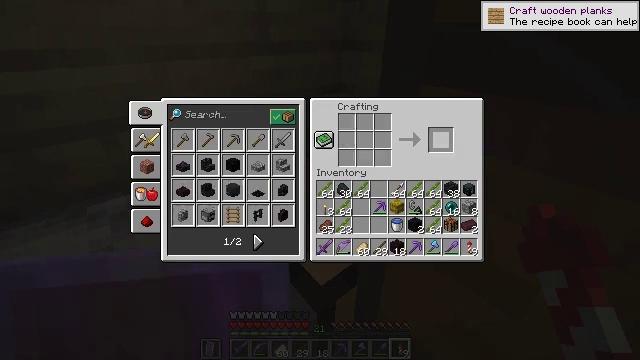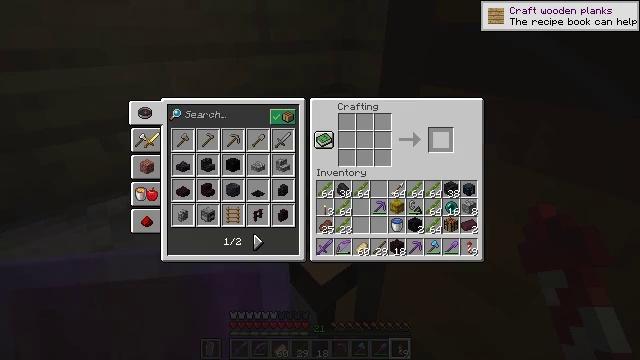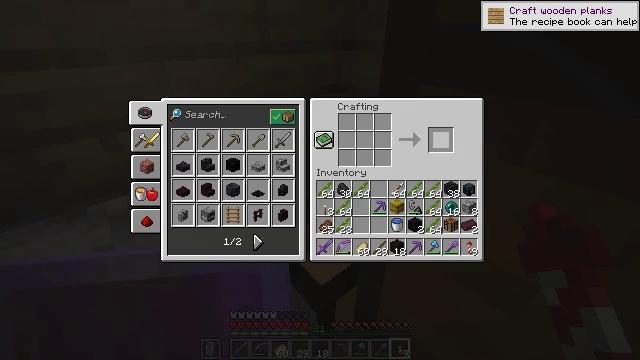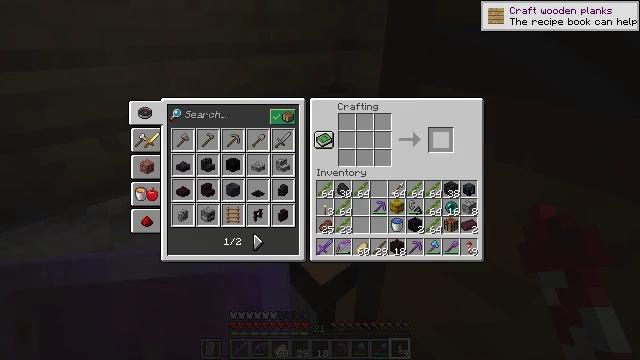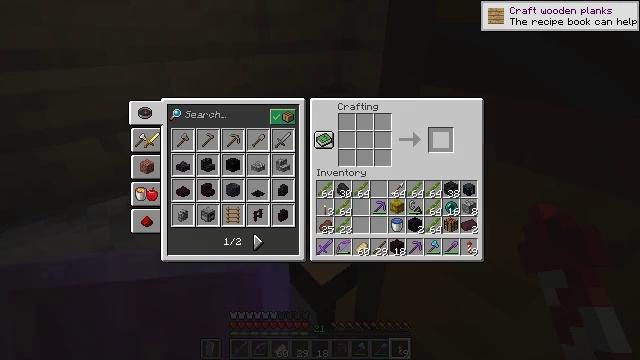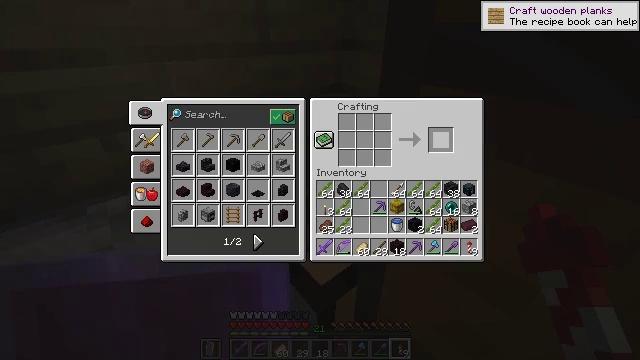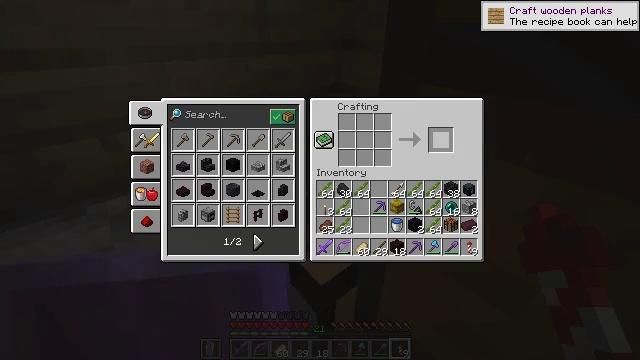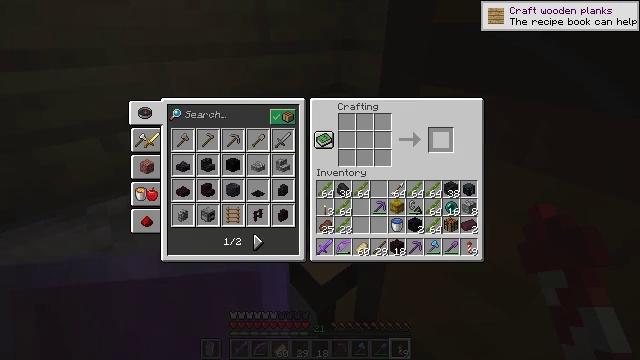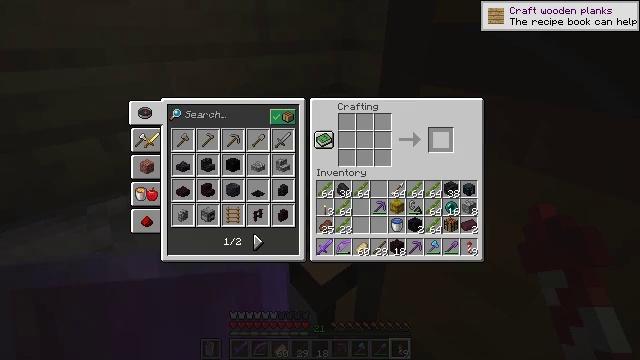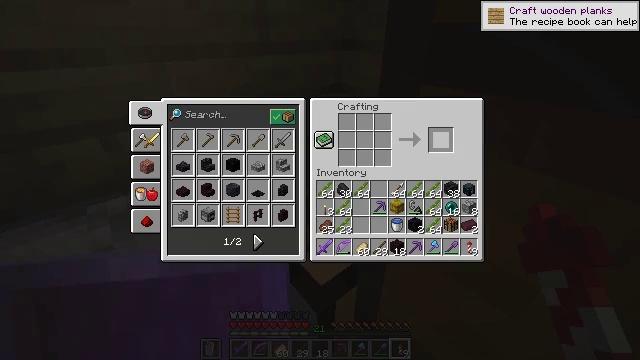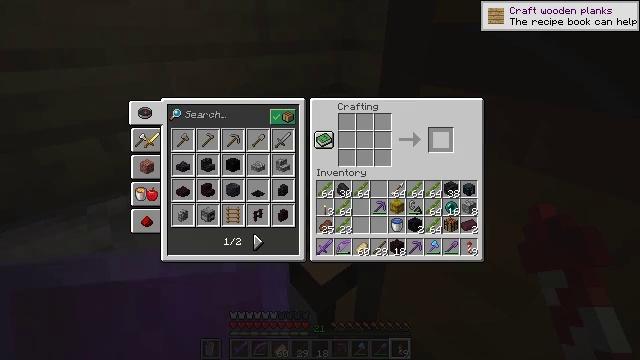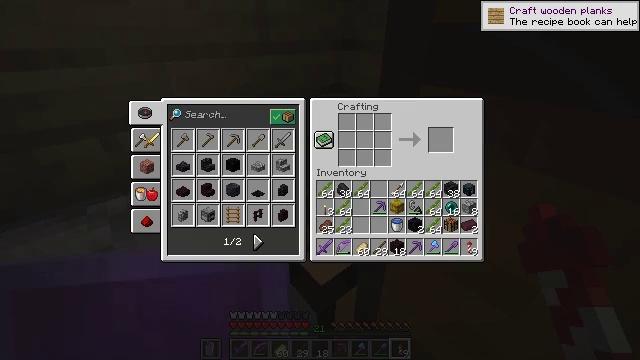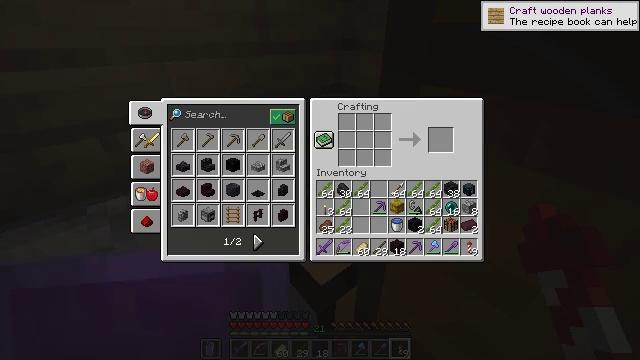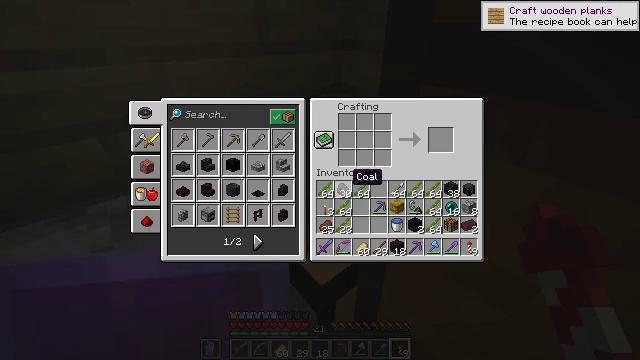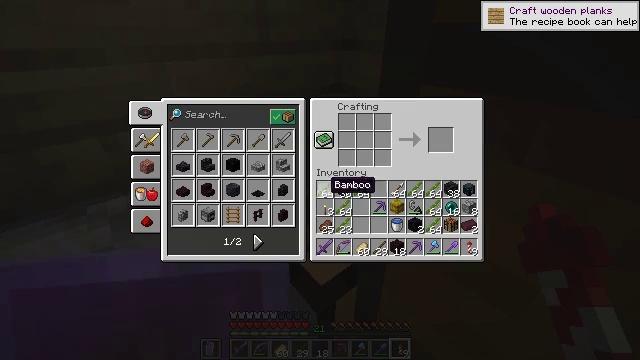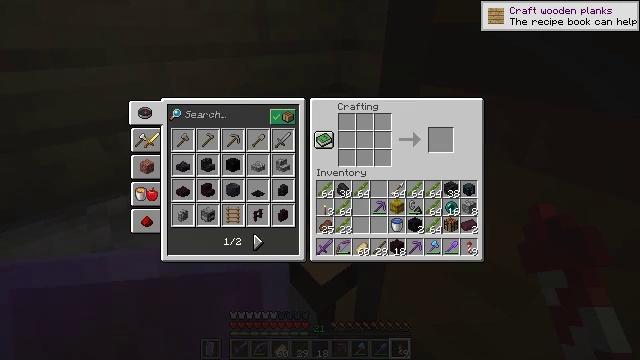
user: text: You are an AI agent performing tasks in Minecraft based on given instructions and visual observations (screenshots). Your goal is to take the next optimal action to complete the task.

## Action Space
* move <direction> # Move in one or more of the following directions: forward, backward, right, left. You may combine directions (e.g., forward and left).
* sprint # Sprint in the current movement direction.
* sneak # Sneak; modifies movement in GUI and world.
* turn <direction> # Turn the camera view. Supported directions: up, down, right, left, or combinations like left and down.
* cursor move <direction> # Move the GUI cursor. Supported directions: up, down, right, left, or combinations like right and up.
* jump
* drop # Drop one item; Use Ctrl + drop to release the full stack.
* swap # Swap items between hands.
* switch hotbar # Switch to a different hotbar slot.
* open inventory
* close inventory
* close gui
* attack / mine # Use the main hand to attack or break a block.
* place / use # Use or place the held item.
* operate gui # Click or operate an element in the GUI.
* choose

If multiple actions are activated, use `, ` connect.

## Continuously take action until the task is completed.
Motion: motion action
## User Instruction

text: craft item nether brick fence
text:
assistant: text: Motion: sneak, attack / mine
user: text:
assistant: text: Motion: sneak, attack / mine
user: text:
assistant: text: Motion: sneak, attack / mine
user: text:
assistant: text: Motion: sneak, attack / mine
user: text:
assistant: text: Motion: sneak, attack / mine
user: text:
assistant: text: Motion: sneak, attack / mine
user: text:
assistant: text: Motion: sneak
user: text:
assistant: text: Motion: no_op
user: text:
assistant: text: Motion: no_op
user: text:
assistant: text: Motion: no_op
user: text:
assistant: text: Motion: turn left and down
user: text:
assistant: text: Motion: turn left and down
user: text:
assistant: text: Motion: turn left
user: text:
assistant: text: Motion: turn left and down
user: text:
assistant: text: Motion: turn left and down
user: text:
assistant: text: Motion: turn left and down
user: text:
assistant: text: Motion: turn left
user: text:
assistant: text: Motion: turn left
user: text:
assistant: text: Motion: no_op
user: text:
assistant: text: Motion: no_op
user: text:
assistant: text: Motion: no_op
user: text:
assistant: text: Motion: no_op
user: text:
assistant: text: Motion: no_op
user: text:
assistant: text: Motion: no_op
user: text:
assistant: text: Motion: no_op
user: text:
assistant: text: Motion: no_op
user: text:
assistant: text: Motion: no_op
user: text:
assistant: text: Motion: no_op
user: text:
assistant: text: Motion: no_op
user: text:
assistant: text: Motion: attack / mine